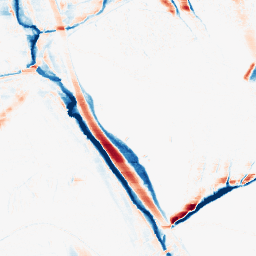
Category: morphological
Decomposition family: morphological_ellipse
Decomposition parameters: operation: average
width: 5
height: 20
Upsampling method: cubic_catmull_rom
Upsampling parameters: scale: 8
Upsampling scale: 8